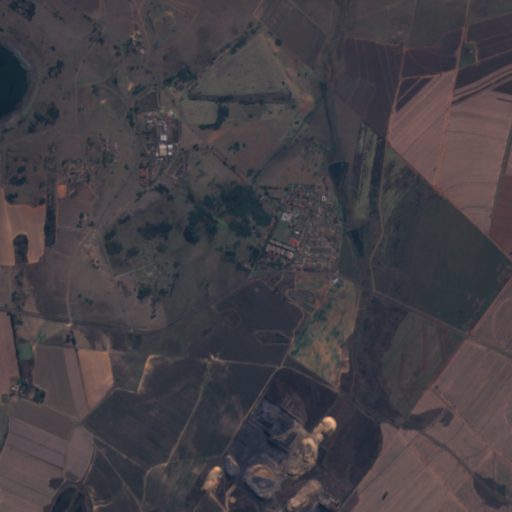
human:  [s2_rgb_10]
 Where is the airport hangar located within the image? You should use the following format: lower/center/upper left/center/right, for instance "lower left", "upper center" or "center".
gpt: The airport hangar is located in the upper left of the image.
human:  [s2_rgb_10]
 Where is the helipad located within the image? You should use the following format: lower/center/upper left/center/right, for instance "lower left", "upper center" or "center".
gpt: The helipad is located in the upper left of the image.
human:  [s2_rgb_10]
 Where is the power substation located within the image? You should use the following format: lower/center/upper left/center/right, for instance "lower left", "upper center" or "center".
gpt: The power substation is located in the upper left of the image.
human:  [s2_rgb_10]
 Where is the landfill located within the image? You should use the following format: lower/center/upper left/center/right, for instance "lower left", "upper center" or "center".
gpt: There is no landfill in the image.